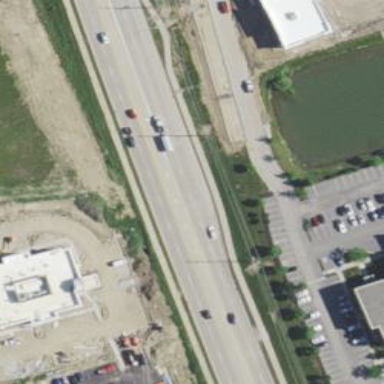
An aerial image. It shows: Primary highway.